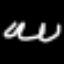
Label: squiggle